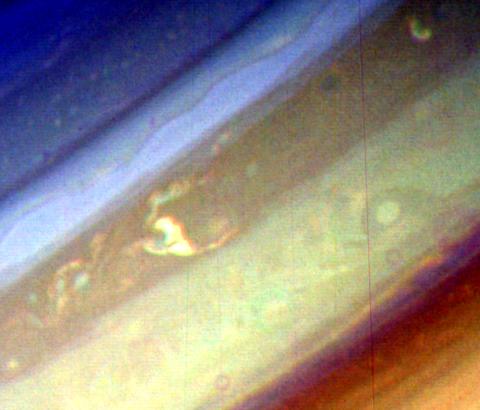
Northern Hemisphere of Saturn Saturn, Voyager